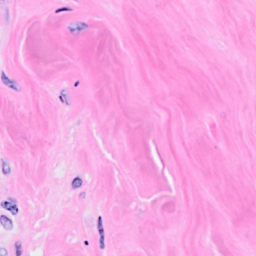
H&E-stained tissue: Breast